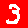
Digit: 3